Question: Is it possible to create this page layout with css alone? if so what is the best way to go about it? floating puts all block level elements aligned to the last page break along the top, display:inline-block just aligns up along the bottom. Neither create the alineation model from the image below.
I know I could position them manually but the divs are filled with content from a data base so they will need to adjust automatically and align this way independently of their size. I thought about calculating all their heights with javascript and positioning them dynamically this way, but I've got this feeling that there might be a simple way of doing this that I'm totally overlooking. any ideas?
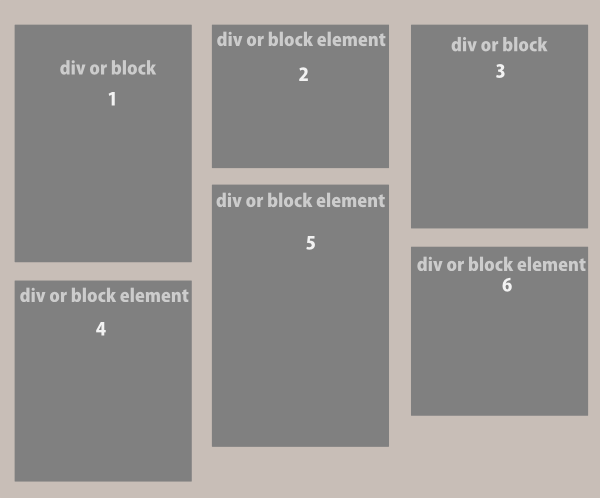
Answer: Flexbox almost does what you want (as does something like I posted below) but if you're ordering must be left-to-right and it must tight-fit vertically as in your mock - perhaps consdier something like <URL>?
Maybe try something like this?
'''
.container {
-webkit-column-count: 3;
-webkit-column-gap: 10px;
-webkit-column-fill: auto;
-moz-column-count: 3;
-moz-column-gap: 10px;
-moz-column-fill: auto;
column-count: 3;
column-gap: 15px;
column-fill: auto;
}
.container div {
display: inline-block;
width: 200px;
-webkit-column-break-inside: avoid;
-moz-column-break-inside: avoid;
column-break-inside: avoid;
margin-bottom: 10px;
}
'''
Here: <URL>